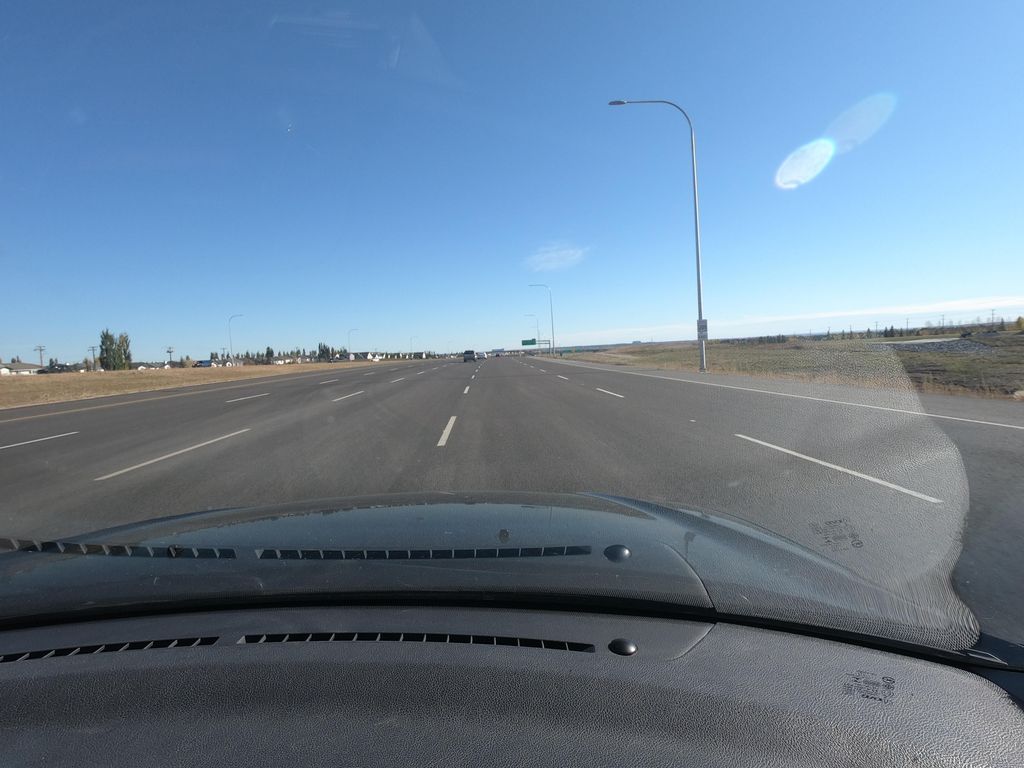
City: calgary